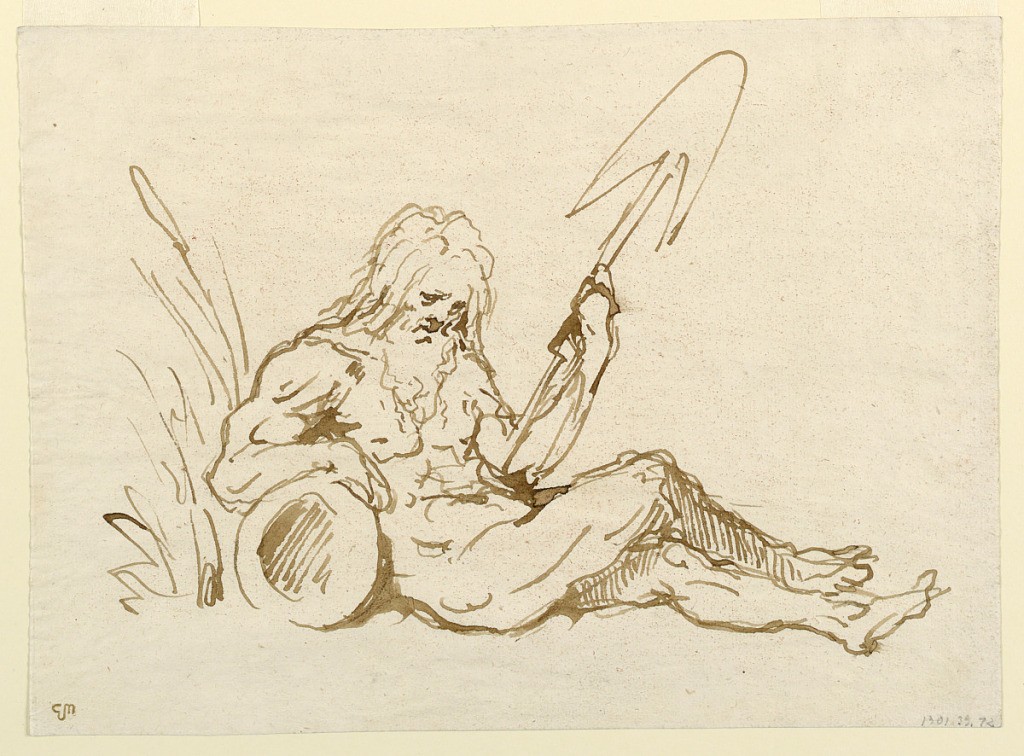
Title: Sketch of a River God
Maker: Giovanni Domenico Tiepolo, Italian, 1727 – 1804
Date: ca. 1750
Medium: Pen and ink on paper
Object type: Drawing
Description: Nude figure of a river god leaning against a jar.